Aerial crown-view tile of a tropical tree (Barro Colorado Island, Panama), acquired 20250715:
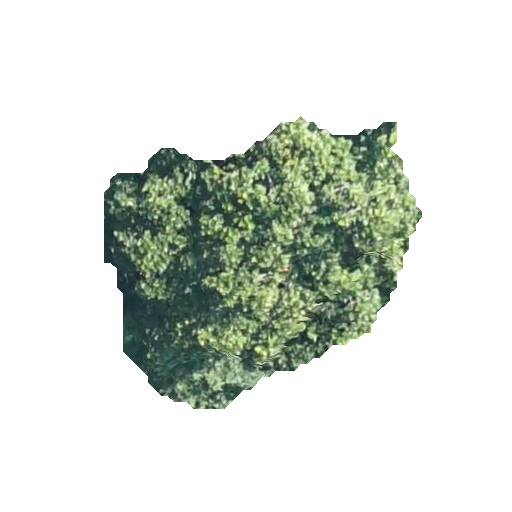
Species: Anacardium excelsum
GBIF accepted scientific name: Anacardium excelsum
Crown area: 95.413 m²